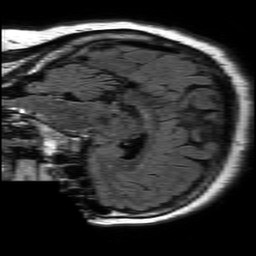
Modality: FLAIR
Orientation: sagittal
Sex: female
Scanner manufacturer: philips
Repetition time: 11 s
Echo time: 0.125 s